Interaction volume radius: 10 \u00c5
Interaction volume height: 25 \u00c5
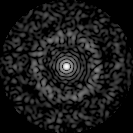
Disorder parameter: 0.8165